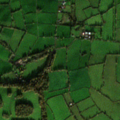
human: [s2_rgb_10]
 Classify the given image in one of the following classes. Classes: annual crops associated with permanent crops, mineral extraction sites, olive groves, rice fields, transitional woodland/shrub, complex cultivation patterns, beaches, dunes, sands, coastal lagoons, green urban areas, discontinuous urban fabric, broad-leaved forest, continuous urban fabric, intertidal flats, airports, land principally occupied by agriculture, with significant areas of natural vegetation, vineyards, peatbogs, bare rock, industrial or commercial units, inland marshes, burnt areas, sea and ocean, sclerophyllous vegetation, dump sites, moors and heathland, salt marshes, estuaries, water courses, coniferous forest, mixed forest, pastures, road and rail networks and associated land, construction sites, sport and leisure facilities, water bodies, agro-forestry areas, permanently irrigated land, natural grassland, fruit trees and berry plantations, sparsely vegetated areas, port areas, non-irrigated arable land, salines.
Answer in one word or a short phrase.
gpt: pastures